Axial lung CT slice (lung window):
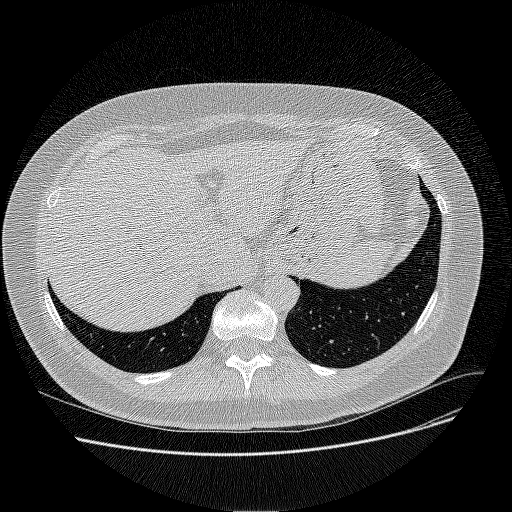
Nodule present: no